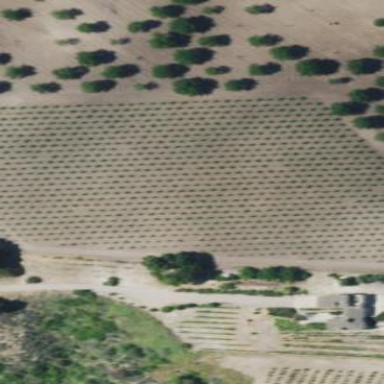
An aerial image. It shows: Vineyard growing grapes.